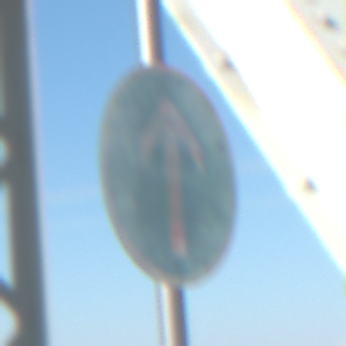
Verkehrszeichen: VorgeschriebeneFahrtrichtungGeradeaus
Umgebung: Outdoor, Special
Tageszeit: MorningAfternoon
Wetter: Clear
Licht: Natural
Jahreszeit: NotSpecified
Kontrast: HighContrast